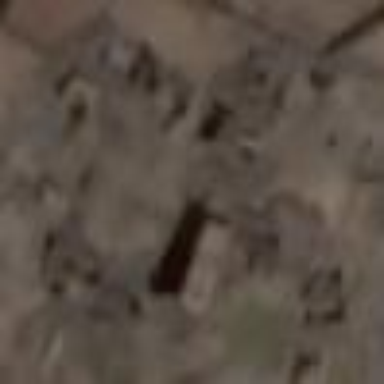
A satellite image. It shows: Ruins of building.